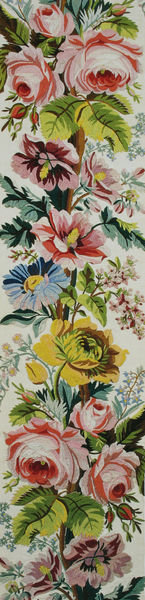
Titel: Bestickte Bordüre
Standort: St. Petersburg
Institution: Schloss Pawlowsk
Schlagwörter: blau, blätter, gemälde, weiß, gelb, grün, ausschnitt, blume, blumen, braun, bunt, hell, hintergrund, schmuck, zeichnung, blüte, blüten, rose, rosen, rot, hochformat, muster, ornament, wand, band, lang, bild, natur, strauch, stoff, blatt, girlande, pflanze, pflanzen, rosa, seide, ranken, farbig, papier, leiste, farben, dunkelgrün, farbe, hellgrün, lila, französisch, dekoration, bordüre, tapete, detail, schmal, floral, ornamente, streifen, pfingstrose, blütenblätter, haken, porzellan, rechteck, mohn, stengel, entwurf, flora, lilie, ranke, knospe, knospen, hilfe, rechteckig, hochkant, grüne, nelken, lilien, textil, wandbild, verzeirung, format, weben, entwurd, rot gelb, anemonen, margeriten, stiefmütterchen, hagebutten, magenta, textilie, mohnblume, rechteckt, stroff, hibiskus, blääter, margueriten, blüme, blütebn, blattg, haustapete